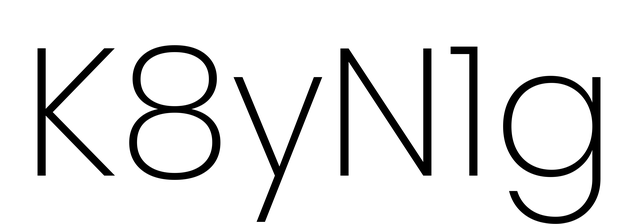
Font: Poppins-ExtraLight